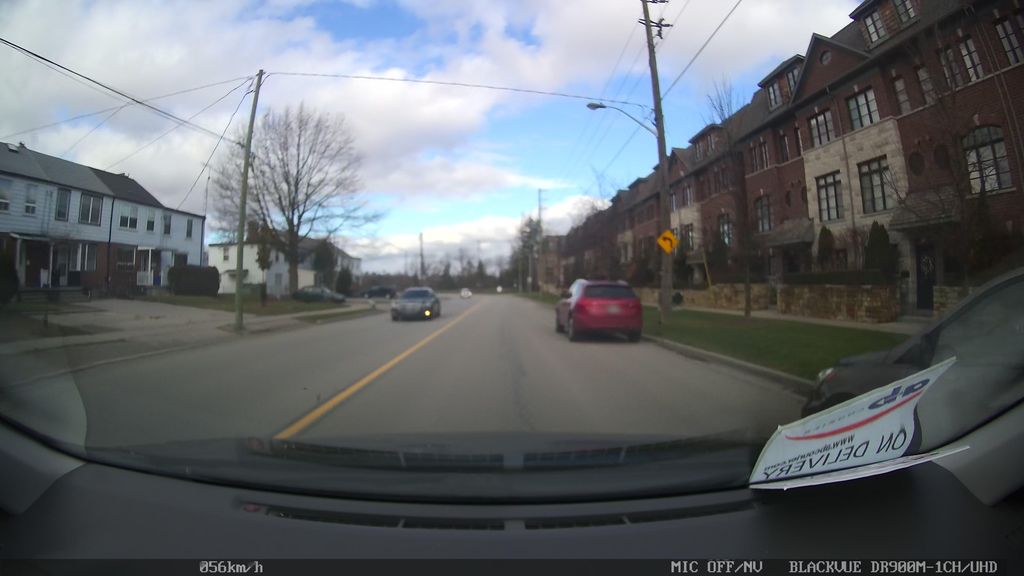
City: toronto